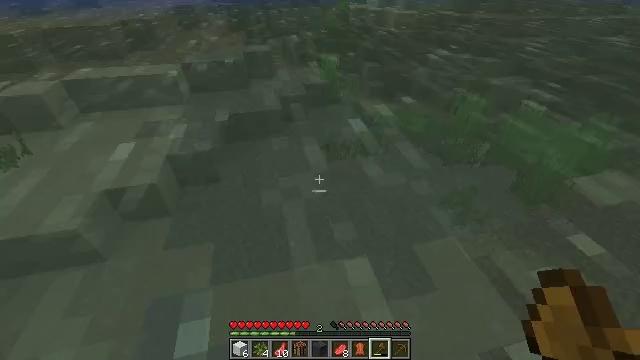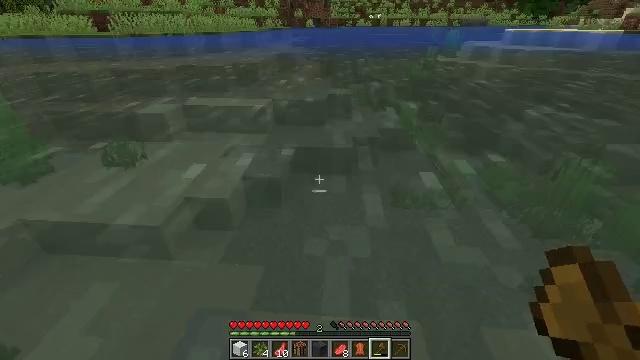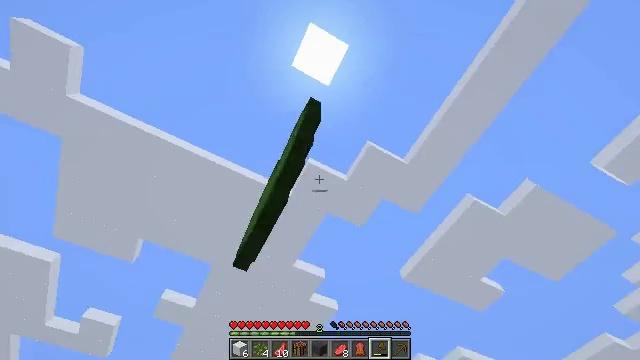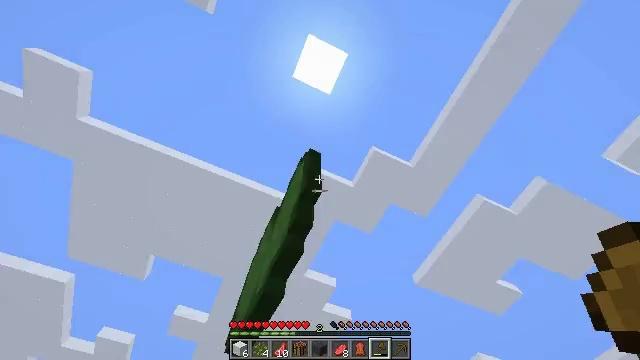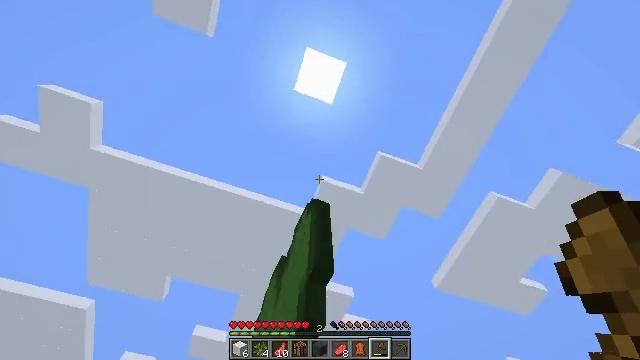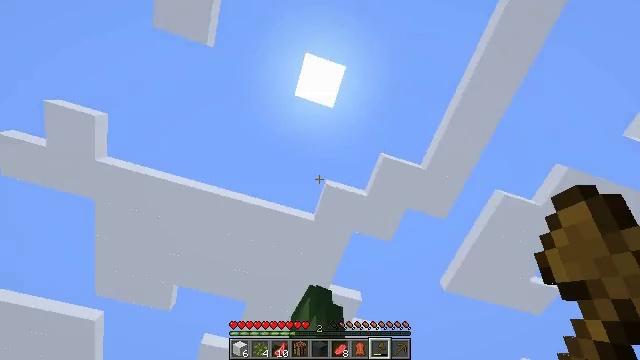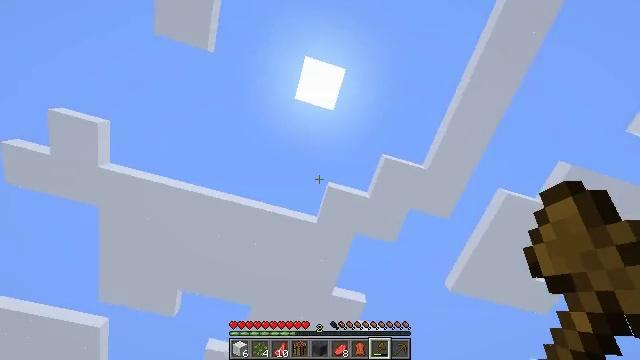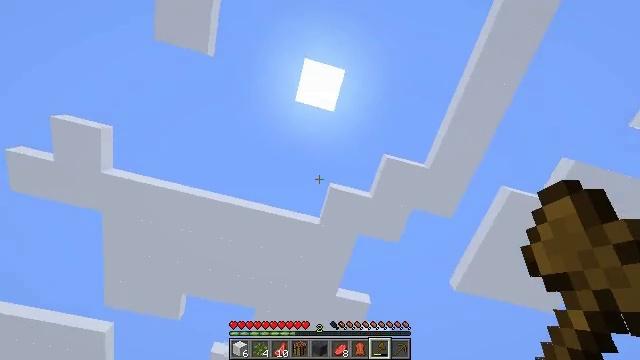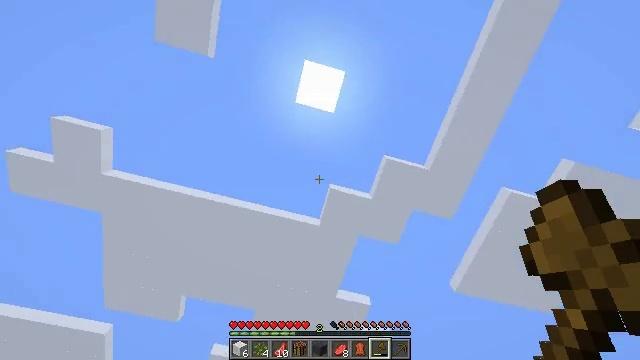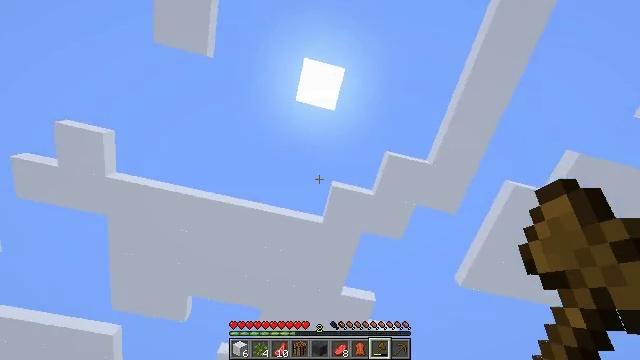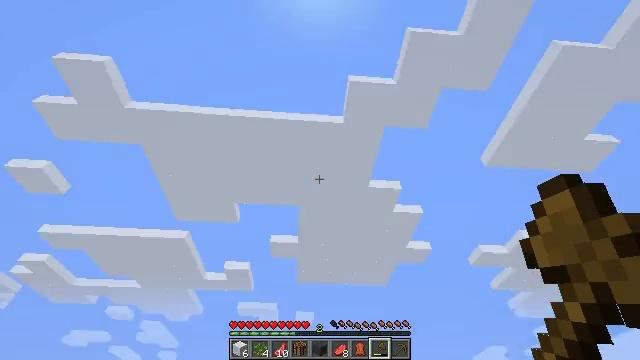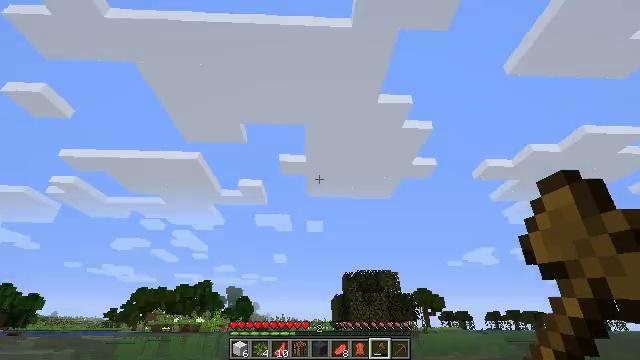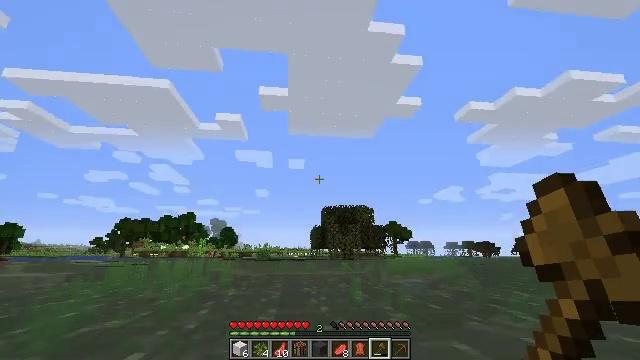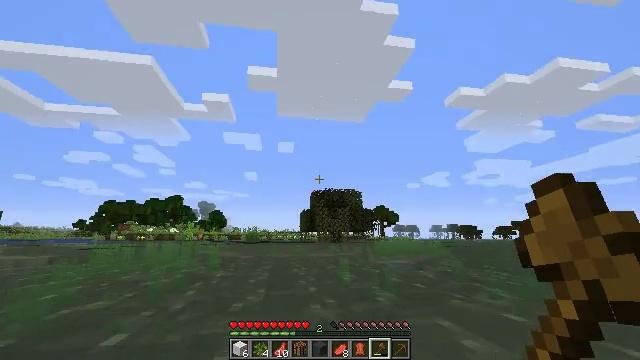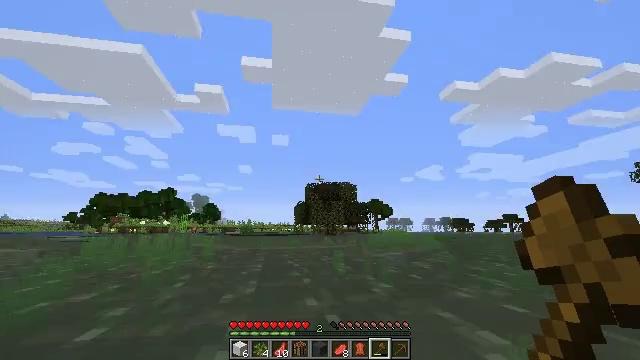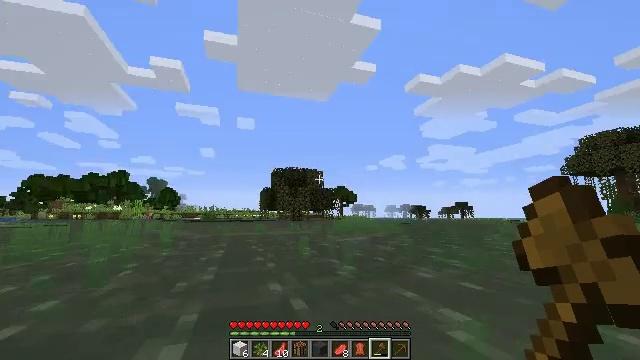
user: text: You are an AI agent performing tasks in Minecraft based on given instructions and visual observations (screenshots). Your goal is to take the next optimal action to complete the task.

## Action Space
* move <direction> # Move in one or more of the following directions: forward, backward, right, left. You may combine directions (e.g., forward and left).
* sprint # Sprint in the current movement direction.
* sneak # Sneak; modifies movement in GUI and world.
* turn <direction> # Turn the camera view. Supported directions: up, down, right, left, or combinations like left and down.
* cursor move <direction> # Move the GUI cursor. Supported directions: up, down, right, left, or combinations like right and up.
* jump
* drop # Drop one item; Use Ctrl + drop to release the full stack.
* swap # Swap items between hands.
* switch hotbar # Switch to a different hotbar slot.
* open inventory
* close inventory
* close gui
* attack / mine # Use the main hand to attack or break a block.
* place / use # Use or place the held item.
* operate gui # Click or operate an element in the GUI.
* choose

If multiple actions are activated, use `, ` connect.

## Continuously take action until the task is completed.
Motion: motion action
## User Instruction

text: Break the lily pad.
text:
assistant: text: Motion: move forward
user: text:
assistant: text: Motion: move forward, turn left and up, jump
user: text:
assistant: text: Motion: move forward, turn left and up
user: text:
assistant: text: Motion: move forward, turn left and up
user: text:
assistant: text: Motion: move forward, turn left
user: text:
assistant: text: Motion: move forward, turn left
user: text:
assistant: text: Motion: move forward, turn left
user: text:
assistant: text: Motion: move forward
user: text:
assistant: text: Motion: move forward, turn left
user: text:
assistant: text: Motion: move forward, turn left and down
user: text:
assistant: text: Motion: move forward, turn left and down
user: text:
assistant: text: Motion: move forward, turn right and down
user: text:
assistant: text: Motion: move forward, turn right and down
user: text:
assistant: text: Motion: move forward, turn right and down
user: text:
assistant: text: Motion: move forward, turn right and down
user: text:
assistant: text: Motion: move forward, turn right and down
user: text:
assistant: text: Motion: move forward, turn right and down
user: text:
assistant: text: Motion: move forward, turn right and down
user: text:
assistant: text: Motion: move forward, turn down
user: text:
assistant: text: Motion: move forward
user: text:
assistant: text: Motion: move forward
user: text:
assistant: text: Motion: move forward
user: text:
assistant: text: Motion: move forward, turn down
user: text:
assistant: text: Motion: move forward, turn right and down, jump
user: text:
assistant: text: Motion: move forward, turn right and down, jump
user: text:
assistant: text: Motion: move forward, turn right and down, jump
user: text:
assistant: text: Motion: move forward, turn right and up, jump
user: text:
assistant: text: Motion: move forward, turn up, jump
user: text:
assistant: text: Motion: move forward, turn right and up, jump
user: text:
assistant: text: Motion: move forward, turn right and up, jump